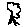
Label: tree